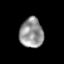
Tissue: skin
Cell type: Epithelial cells
Senescence score: 0.1947
Nuclear area (px): 690
Mean DAPI intensity: 148.791